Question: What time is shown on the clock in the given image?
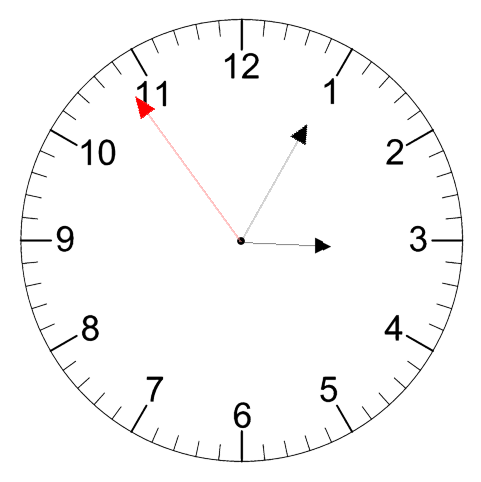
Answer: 03:04:54